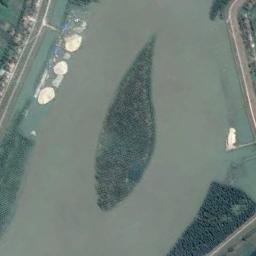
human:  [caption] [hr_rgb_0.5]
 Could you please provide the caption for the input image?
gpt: A green leafy island surrounded by turquoise water between the two banks .

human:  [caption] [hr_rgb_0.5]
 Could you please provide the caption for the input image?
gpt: The central island has dense vegetation and the waters around the island is green .

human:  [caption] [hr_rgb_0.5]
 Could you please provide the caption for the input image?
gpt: The island is shaped like a fish .

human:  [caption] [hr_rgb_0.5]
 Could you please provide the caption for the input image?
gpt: The grass is beside the island .

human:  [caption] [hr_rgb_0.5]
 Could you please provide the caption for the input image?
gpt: A green island on a light-green river .